A time-domain waveform of one vibration snapshot from a rolling-element bearing is shown. Based on the visible evidence, which condition applies: normal, inner_race, outer_race, ball?
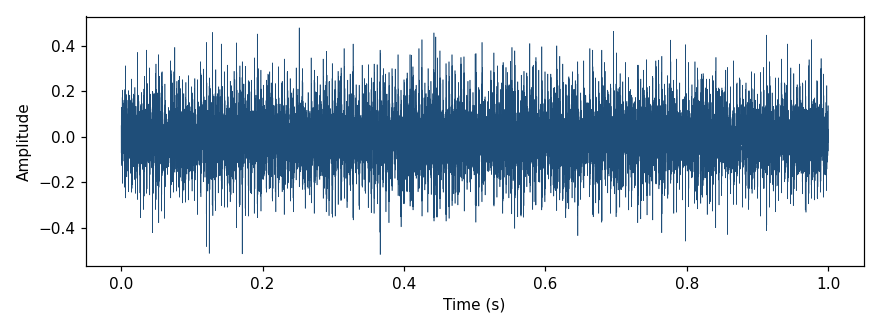
Answer: outer_race